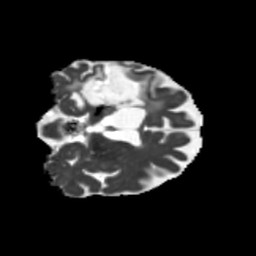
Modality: MD
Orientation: coronal
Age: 66
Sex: female
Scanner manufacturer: siemens
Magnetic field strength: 3 T
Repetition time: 5.25 s
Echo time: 0.08 s